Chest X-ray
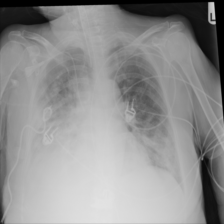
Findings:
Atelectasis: negative
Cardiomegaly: negative
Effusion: negative
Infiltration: positive
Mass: negative
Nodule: negative
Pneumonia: positive
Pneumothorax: negative
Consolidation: negative
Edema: negative
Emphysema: negative
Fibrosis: negative
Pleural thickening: negative
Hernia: negative